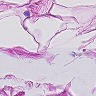
Metastatic tissue present: no